Interaction volume radius: 10 \u00c5
Interaction volume height: 30 \u00c5
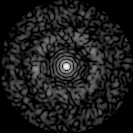
Disorder parameter: 0.8201